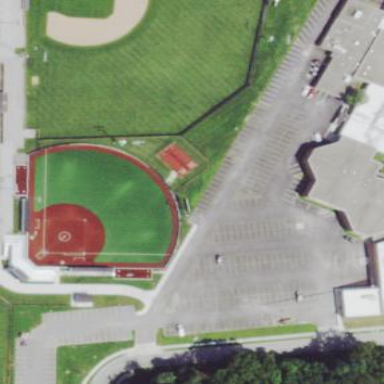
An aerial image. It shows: Baseball pitch for leisure land activities.